Question: How can I localize an WPF Application using the MVVM Pattern? I really want to do it the "right" way.
My current approach is that I use .resx Resource files to localize my application.

I included them in my xaml code
'''
xmlns:localization="clr-namespace:ClientLibTestTool.ViewLanguages"
'''
and access them like this:
'''
<Button x:Name="BtnGenerate"
Content="{x:Static localization:localization.ButtonGenerate}"/>
'''
My Questions:
1. Is there a better way to do it?
2. How can i test the different languages (load application with different language settings)?
3. Is it possible to change the language at runtime?
Answers:
Question 1:
Question 2: (Thank you, stijn)
'''
public MainWindow()
{
// Debug Settings
localization.Culture = CultureInfo.GetCultureInfo("en-US");
// localization.Culture = CultureInfo.GetCultureInfo("de-DE");
this.InitializeComponent();
}
'''
Question 3: (Thank you, stijn)
Not really, it is necessary to redraw the complete window.
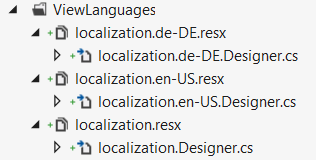
Answer: This is the appropriate way to do it, as far as I'm concerned.
To switch languages, change the culture used by the localization class:
'''
localization.Culture = CultureInfo.GetCultureInfo( "de-DE" );
'''
Since all strings are fetched at runtime (all calls in the generated Designer.cs files look like 'ResourceManager.GetString( "SomeString", resourceCulture );' and 'resourceCulture' is what gets set by the call above, this affects what you get at runtime. However supose you use the values in menu items etc from within xaml, you have to rebuild the entire menu before this takes effect.